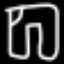
Label: pants